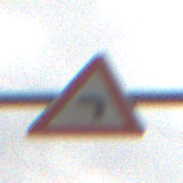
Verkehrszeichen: KurveLinks
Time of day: MorningAfternoon
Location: Outdoor (Nature)
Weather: Overcast
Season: NotSpecified
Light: Natural